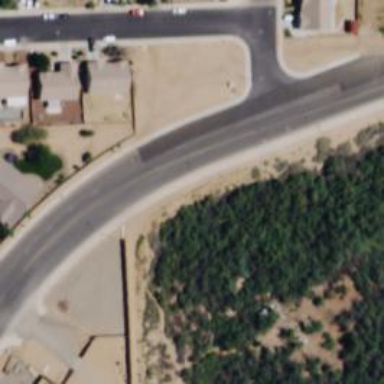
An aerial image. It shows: Tertiary road with asphalt surface.